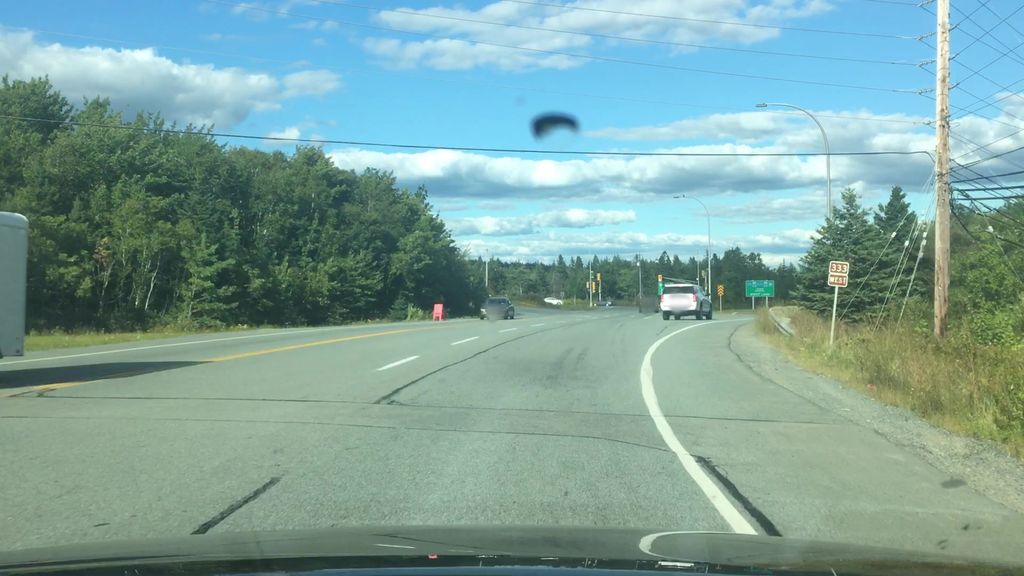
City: halifax